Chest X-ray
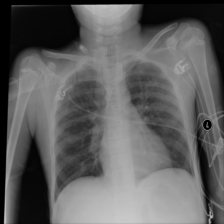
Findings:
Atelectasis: negative
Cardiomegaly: negative
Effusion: negative
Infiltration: positive
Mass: negative
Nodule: negative
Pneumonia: negative
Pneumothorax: negative
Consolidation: negative
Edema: negative
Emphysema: negative
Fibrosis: negative
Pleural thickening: negative
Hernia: negative